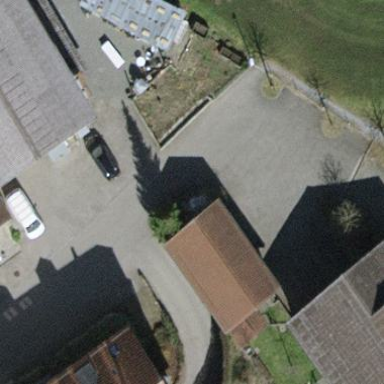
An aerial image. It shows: Garage.